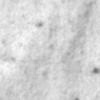
Label: no_change